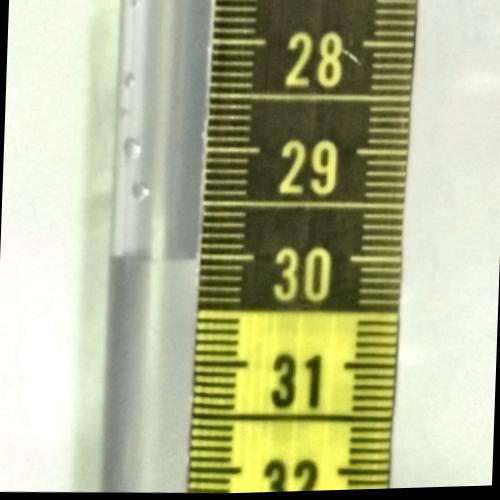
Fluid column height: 30.0 cm